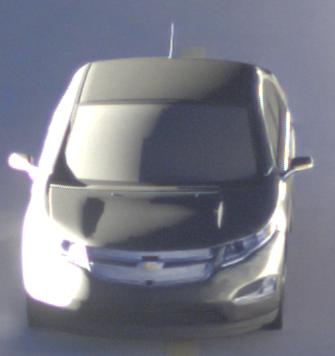
Make: Chevrolet
Model: Volt
Detailed model: Volt
Model produced from: 2011/11
Model produced until: 2014/08
Doors: 5
Color: gray
Road condition: dry road
Daytime: sunrise or sunset
Contrast: high contrast